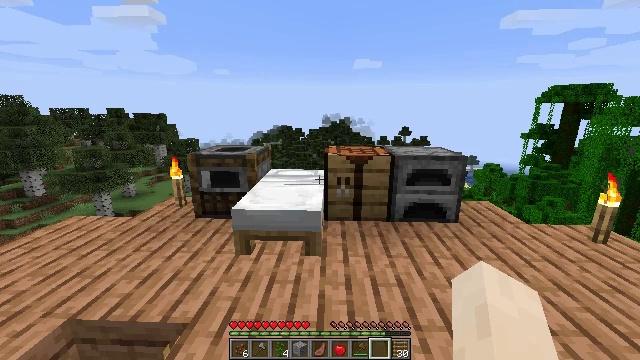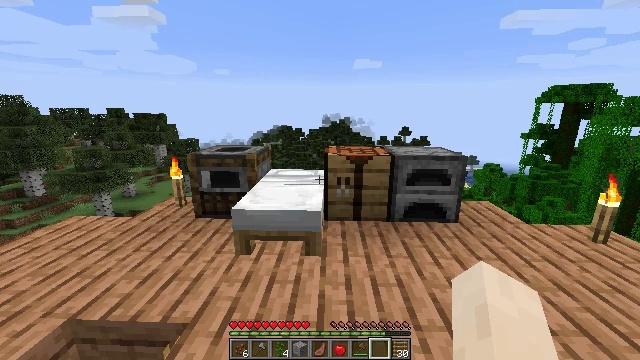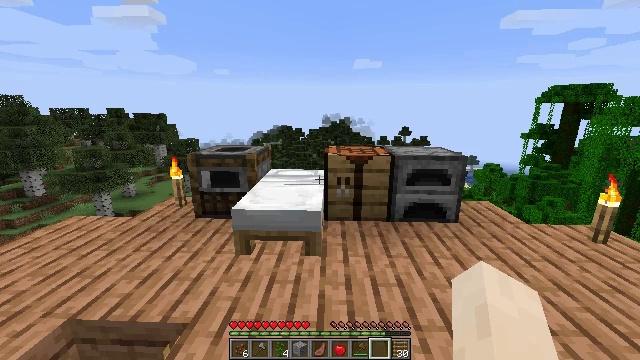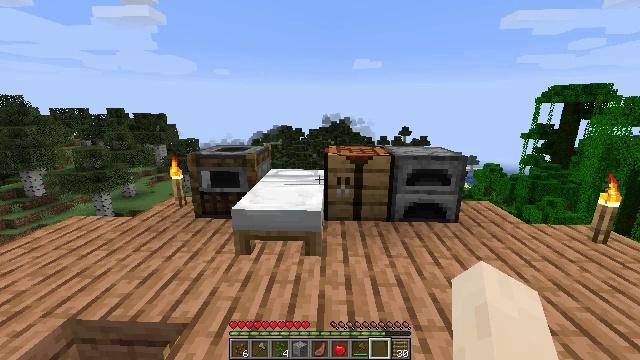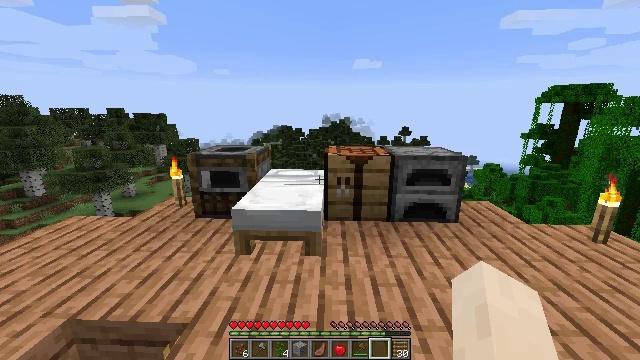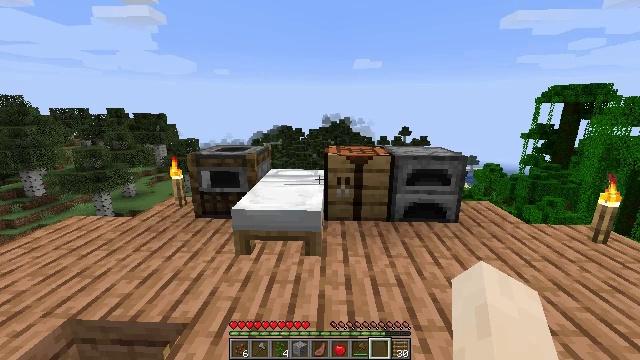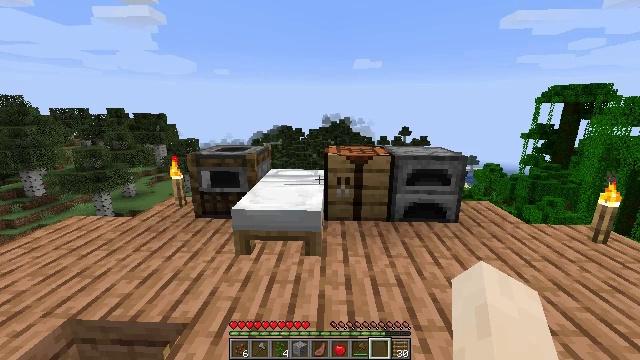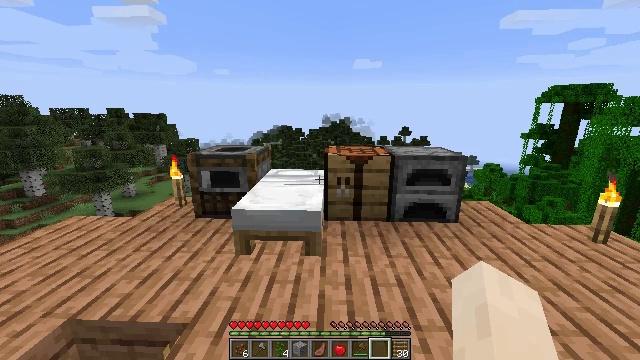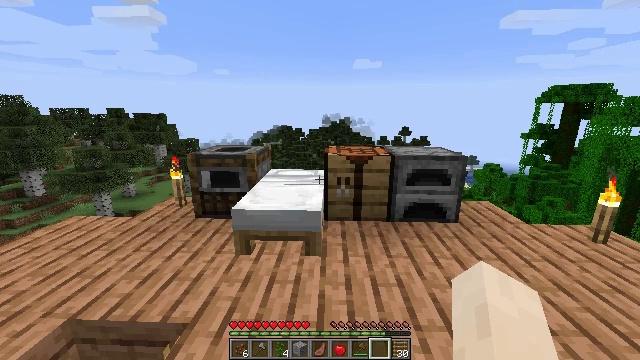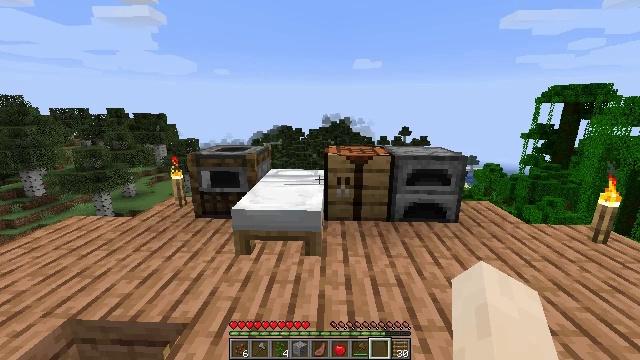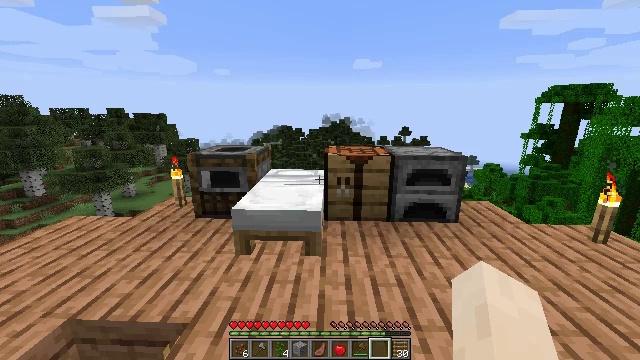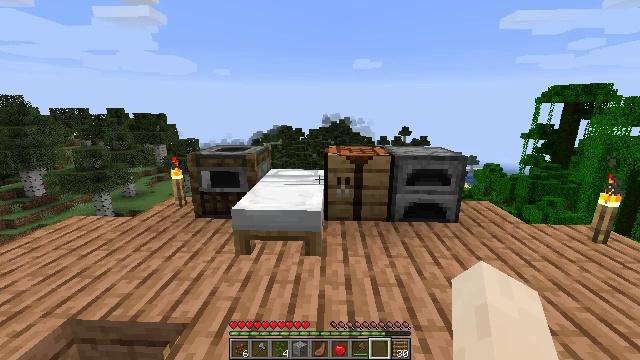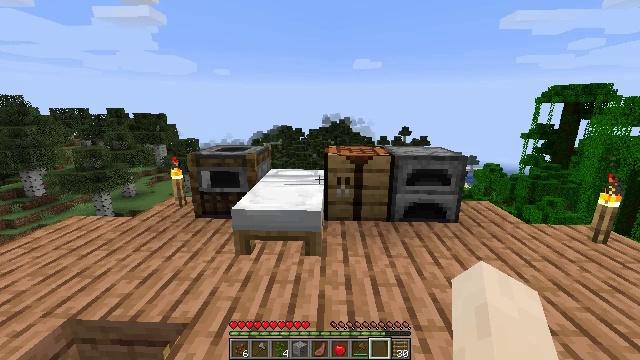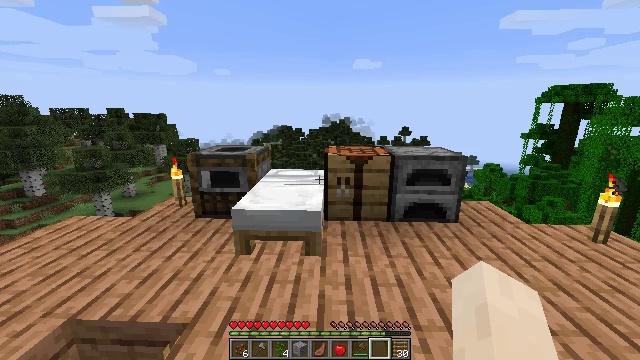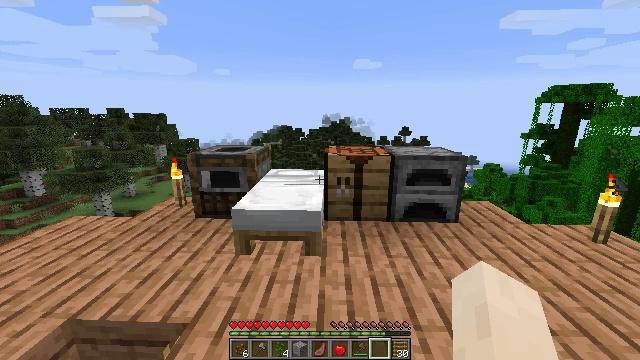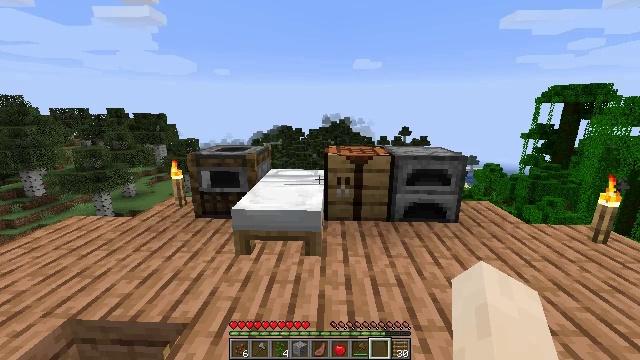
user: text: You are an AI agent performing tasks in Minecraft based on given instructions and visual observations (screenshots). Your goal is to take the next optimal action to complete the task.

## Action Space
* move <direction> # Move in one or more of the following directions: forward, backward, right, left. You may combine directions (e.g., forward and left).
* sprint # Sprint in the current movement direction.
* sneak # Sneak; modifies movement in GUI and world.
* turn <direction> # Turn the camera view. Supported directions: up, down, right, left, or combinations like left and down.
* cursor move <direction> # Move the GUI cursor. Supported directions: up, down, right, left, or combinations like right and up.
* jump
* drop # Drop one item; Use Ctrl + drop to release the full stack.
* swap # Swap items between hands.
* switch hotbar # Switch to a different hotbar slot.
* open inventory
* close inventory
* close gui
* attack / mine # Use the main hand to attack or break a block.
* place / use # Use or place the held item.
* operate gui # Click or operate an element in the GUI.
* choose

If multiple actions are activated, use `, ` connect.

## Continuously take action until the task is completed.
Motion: motion action
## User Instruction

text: Convert sugarcane into sugar.
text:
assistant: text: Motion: no_op
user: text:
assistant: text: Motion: no_op
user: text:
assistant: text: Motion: no_op
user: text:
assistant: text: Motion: no_op
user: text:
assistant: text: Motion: no_op
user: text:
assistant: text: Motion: no_op
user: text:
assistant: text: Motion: no_op
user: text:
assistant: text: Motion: no_op
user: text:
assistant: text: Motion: no_op
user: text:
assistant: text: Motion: no_op
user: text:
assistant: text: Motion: no_op
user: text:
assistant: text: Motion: no_op
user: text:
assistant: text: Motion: no_op
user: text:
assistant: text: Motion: no_op
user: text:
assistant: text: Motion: no_op
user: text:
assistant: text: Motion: no_op
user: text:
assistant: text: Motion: no_op
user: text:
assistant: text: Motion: no_op
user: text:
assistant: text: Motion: no_op
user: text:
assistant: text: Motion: no_op
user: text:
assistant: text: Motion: no_op
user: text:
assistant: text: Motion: no_op
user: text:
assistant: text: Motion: no_op
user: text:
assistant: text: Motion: no_op
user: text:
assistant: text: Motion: no_op
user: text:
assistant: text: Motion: no_op
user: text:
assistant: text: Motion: no_op
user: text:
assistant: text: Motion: no_op
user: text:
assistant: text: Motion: no_op
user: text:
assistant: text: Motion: no_op